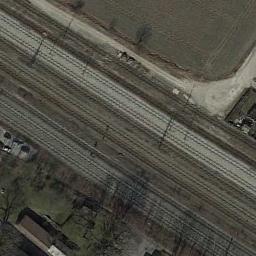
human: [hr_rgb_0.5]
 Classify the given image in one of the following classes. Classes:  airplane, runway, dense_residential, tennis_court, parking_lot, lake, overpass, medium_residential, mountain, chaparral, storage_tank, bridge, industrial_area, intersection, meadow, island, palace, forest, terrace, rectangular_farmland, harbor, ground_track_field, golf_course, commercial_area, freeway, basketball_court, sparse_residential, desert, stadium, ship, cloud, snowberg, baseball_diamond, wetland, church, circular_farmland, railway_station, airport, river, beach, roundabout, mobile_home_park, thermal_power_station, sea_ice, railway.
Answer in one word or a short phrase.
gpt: railway